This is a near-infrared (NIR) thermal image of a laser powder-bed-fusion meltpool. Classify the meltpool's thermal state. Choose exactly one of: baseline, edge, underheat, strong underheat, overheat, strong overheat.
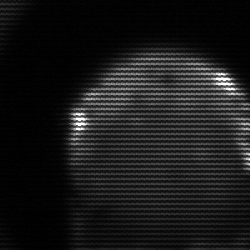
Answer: edge